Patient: sex M, age 48
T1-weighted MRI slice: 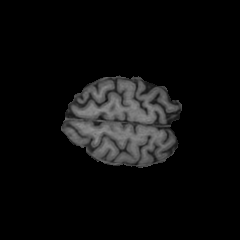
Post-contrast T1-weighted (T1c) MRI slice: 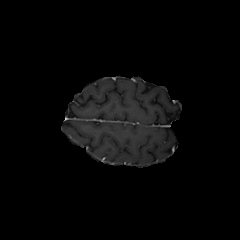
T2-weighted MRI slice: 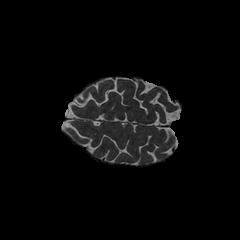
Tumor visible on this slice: no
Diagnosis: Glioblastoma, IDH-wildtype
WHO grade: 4